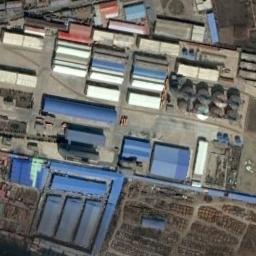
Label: industrial_area